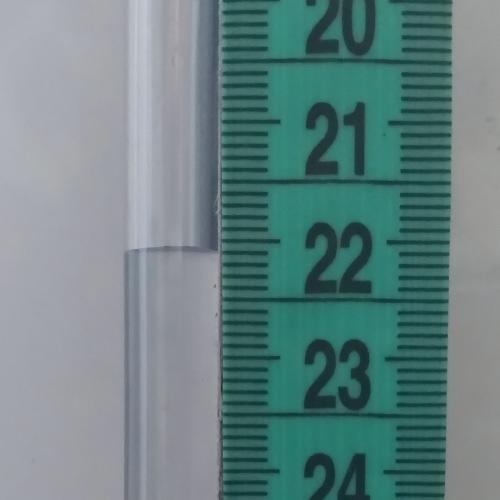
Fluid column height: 22.1 cm